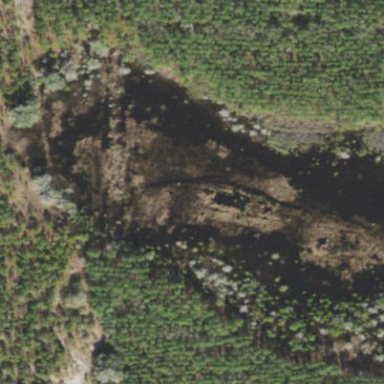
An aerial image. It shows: Beautiful wet meadow natural wetland.